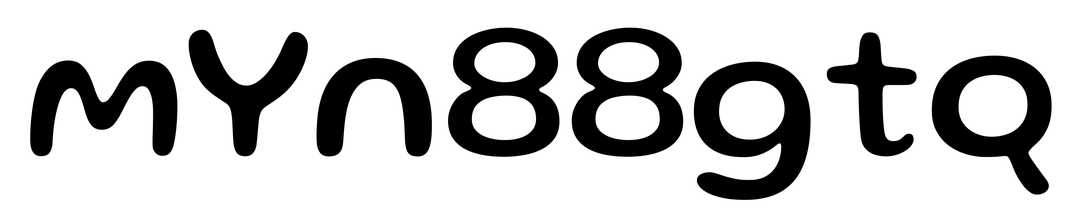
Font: Gluten_Regular